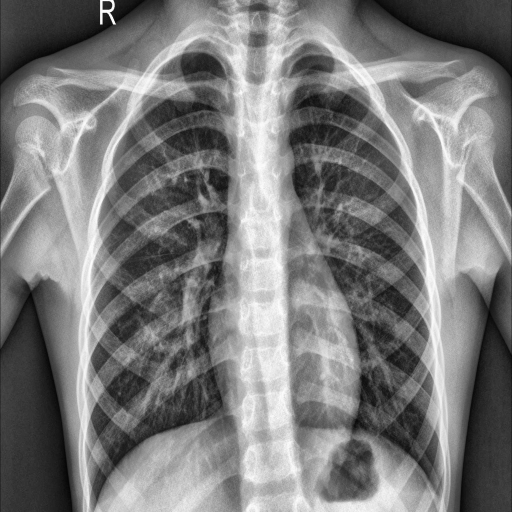
Finding: NORMAL